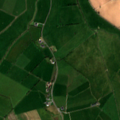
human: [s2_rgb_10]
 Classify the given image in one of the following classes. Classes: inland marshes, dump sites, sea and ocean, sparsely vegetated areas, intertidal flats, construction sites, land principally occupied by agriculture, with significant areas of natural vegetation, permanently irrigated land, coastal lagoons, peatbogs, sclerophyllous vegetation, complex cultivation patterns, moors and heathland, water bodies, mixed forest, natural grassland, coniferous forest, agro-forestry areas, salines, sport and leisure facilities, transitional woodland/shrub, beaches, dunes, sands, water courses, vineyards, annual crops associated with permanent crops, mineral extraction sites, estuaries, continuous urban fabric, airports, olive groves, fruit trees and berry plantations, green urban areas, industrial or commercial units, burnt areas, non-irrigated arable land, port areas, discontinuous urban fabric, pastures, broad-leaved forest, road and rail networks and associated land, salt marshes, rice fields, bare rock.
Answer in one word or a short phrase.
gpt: non-irrigated arable land, pastures, complex cultivation patterns